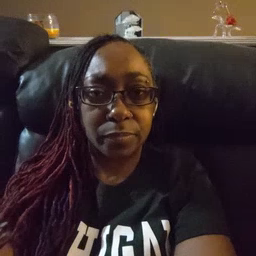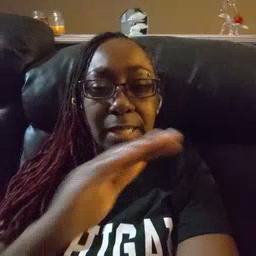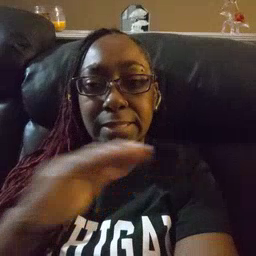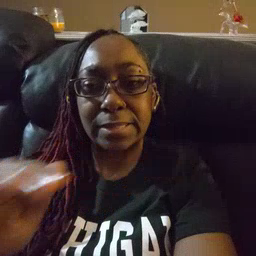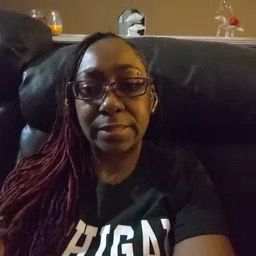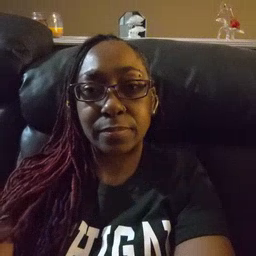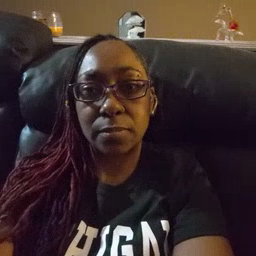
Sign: clean